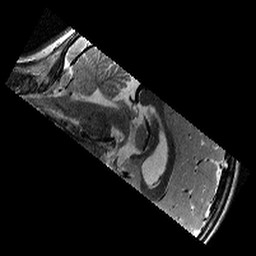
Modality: T2w
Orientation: sagittal
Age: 10
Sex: female
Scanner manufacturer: siemens
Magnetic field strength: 3 T
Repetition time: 9.23 s
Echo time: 0.067 s